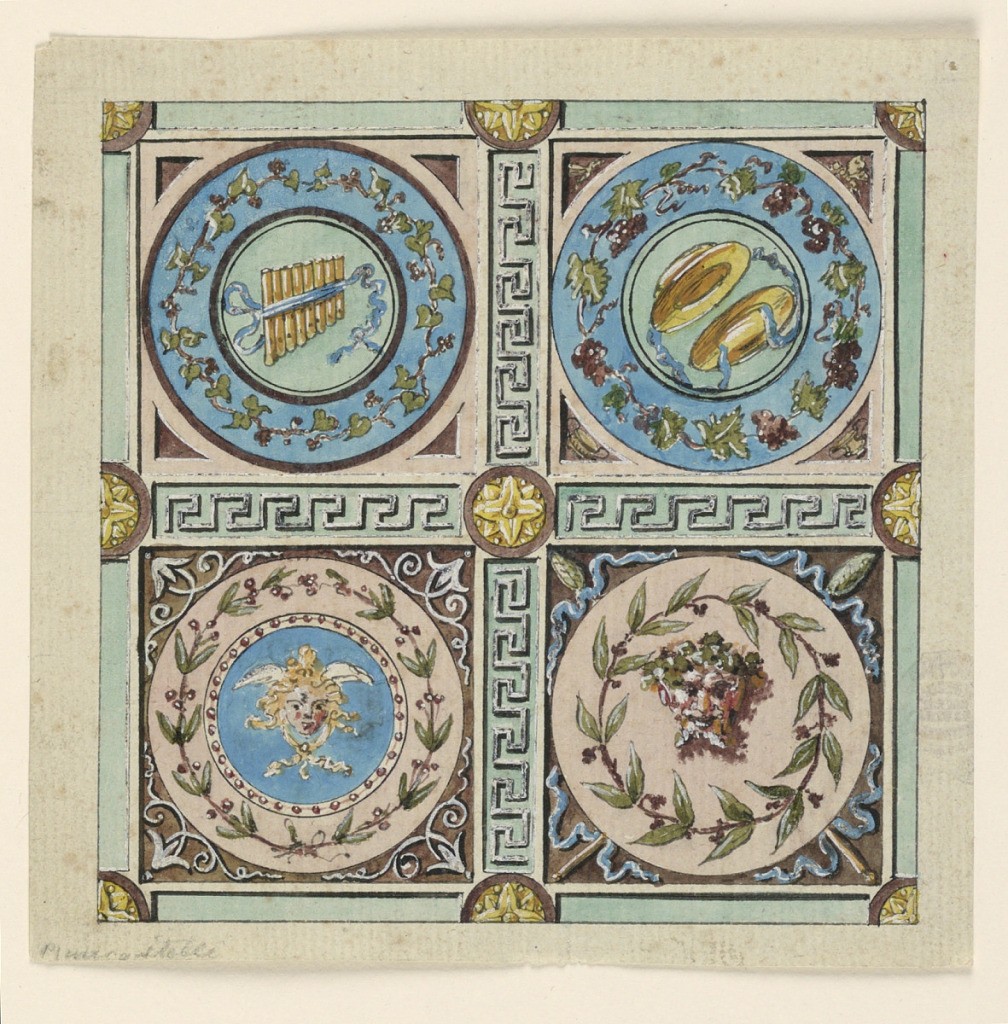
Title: Design for the Painted Decoration of a Ceiling
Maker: G. Albergotti
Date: ca. 1830
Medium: Pen and dark ink, brush and watercolor, silverweight heightening on light green-gray paper
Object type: Drawing
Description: Divided into four squares with inner circles, three dividing those into a band and a central circle. That above at left has inside a pan flute and outside a vine garland; that above at right has a similar garland and inside two hats and a ribbon. Below at left are outside two laurel branches, inside a Medusa head. Below at right is a satyr mask in the center of laurel branches.